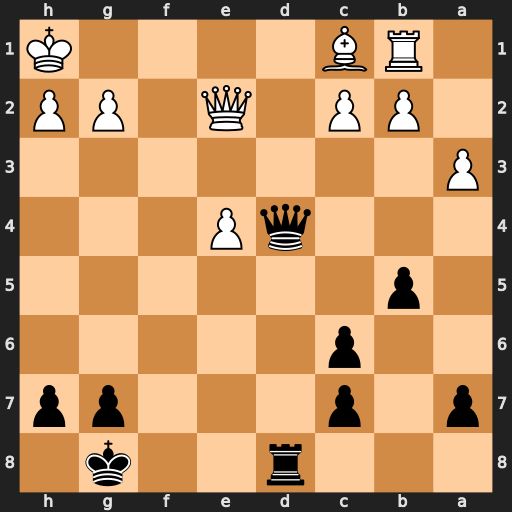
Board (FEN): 3r2k1/p1p3pp/2p5/1p6/3qP3/P7/1PP1Q1PP/1RB4K
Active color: b
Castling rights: -
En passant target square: -
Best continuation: Qd1+ Qxd1 Rxd1#